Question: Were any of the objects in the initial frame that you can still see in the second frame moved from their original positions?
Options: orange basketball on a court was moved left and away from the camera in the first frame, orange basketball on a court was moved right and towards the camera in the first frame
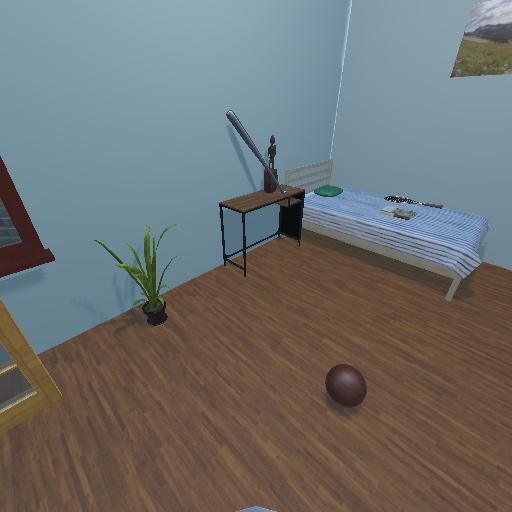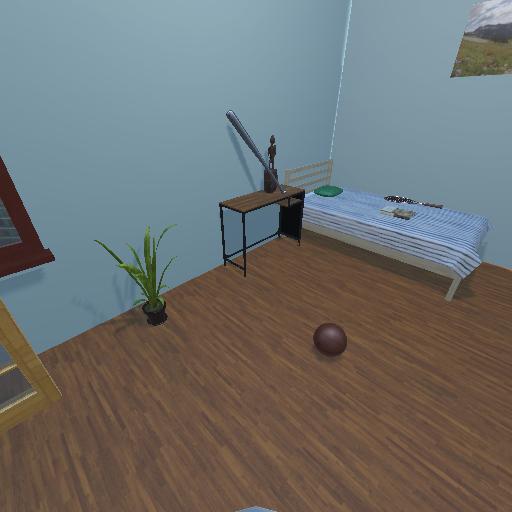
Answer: orange basketball on a court was moved left and away from the camera in the first frame